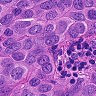
Metastatic tissue present: yes